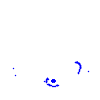
Particle: proton